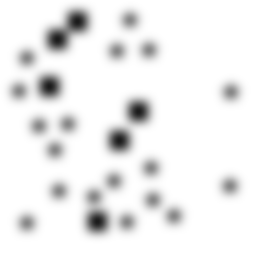
Squares: 6
Triangles: 0
Stars: 18
Total shapes: 24